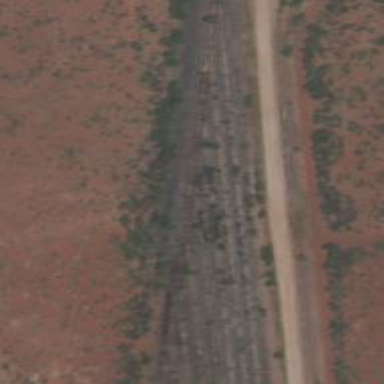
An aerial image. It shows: Abandoned railway yard.